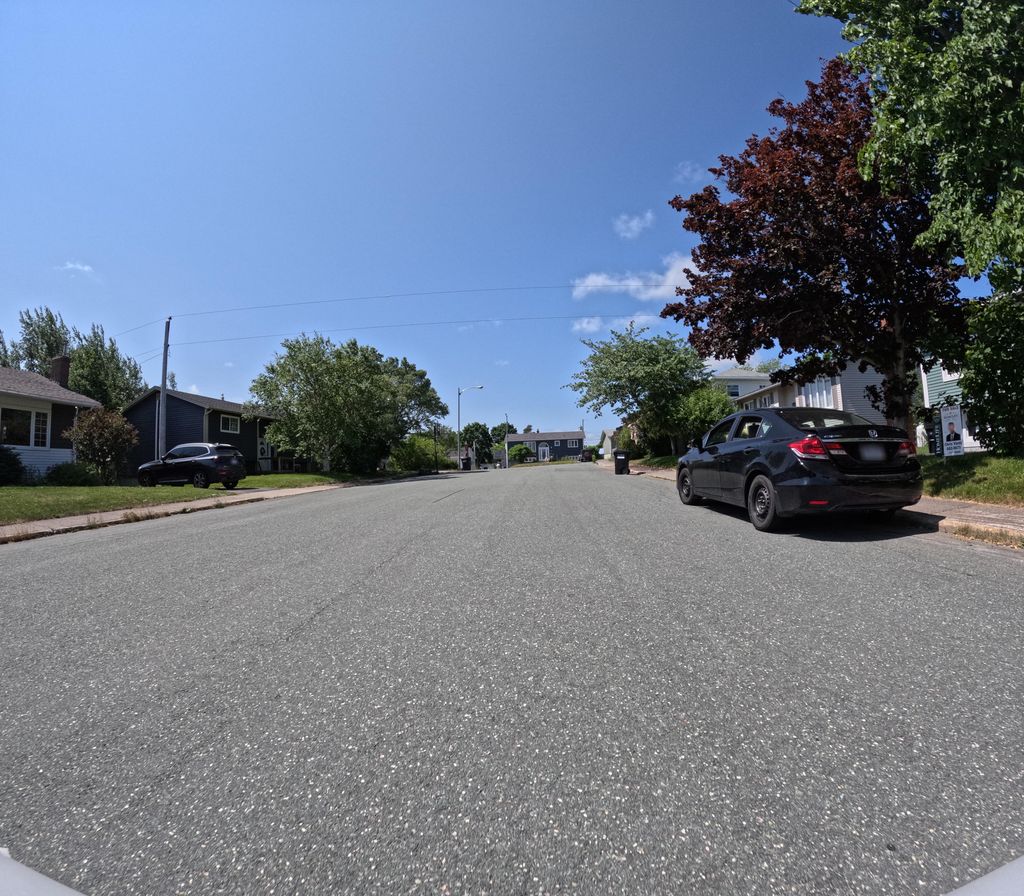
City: st_johns